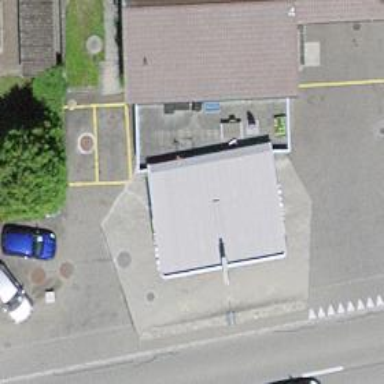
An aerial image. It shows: Fuel station.